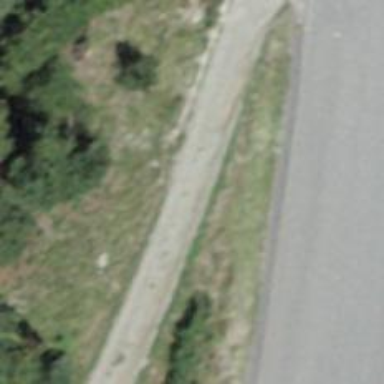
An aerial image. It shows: Paved track with grade1 quality.